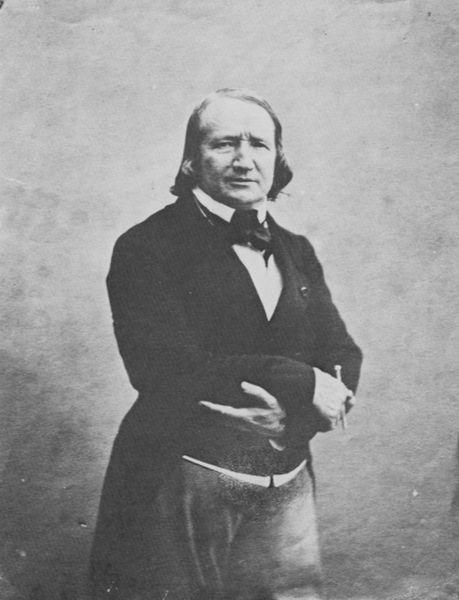
Titel: Alfred de Vigny (1797-1863)
Künstler: Gaspard-Félix Tournachon
Schlagwörter: dunkel, hand, mann, schatten, weiß, haar, hell, hintergrund, licht, mund, nase, schwarz, stirn, blick, gürtel, schleife, alt, anzug, hemd, hose, jacke, arm, arme, augen, falten, gesicht, kragen, mensch, stehen, herr, hände, portrait, porträt, haare, mantel, stehend, musiker, en face, locken, scheitel, kahl, frack, dick, zigarre, ernst, glatze, halstuch, fliege, jacket, weste, ring, foto, fotografie, photographie, alter, schwarzweiss, künstler, richard wagner, stift, photo, verschränkt, kräftig, epoche, dirigent, sacko, verschränkte arme, daguerre, beginn